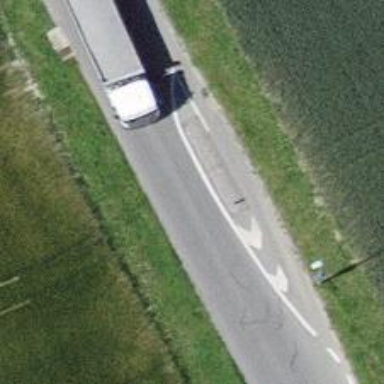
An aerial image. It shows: Chicane for traffic calming.